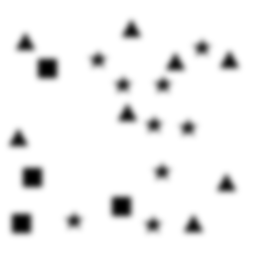
Squares: 4
Triangles: 8
Stars: 9
Total shapes: 21